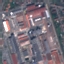
Label: Industrial